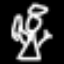
Label: angel